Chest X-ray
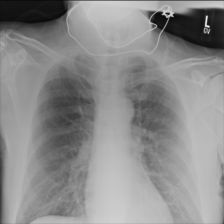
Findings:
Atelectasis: negative
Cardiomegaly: negative
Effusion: negative
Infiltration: negative
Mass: negative
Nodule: negative
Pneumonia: negative
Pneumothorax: negative
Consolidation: negative
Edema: negative
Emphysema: negative
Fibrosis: negative
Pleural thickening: negative
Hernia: negative